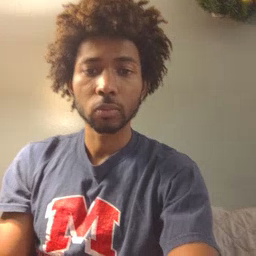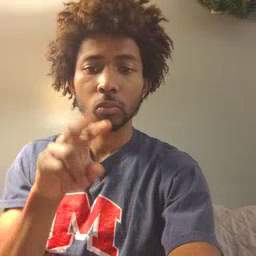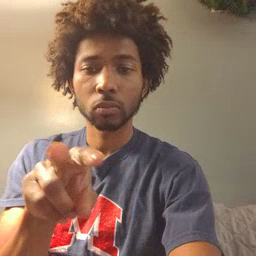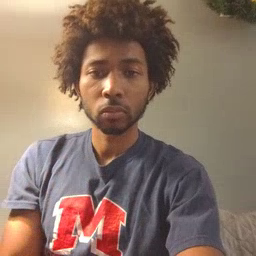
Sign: look